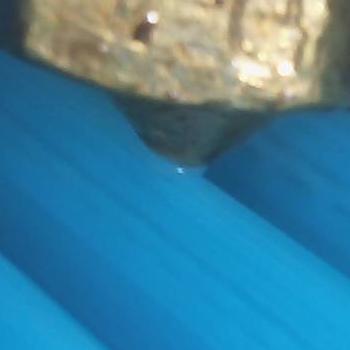
Flow rate: 283%